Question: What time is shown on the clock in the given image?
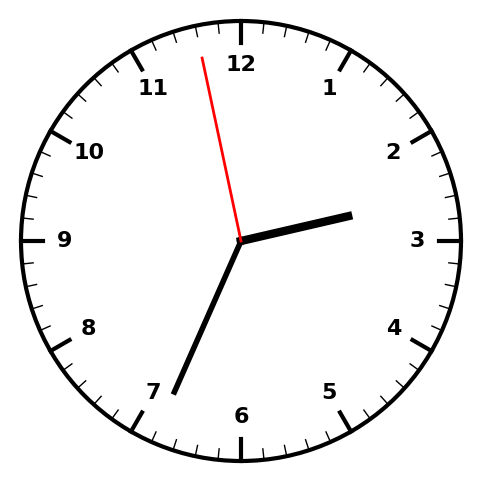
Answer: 02:33:58